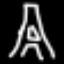
Label: The Eiffel Tower